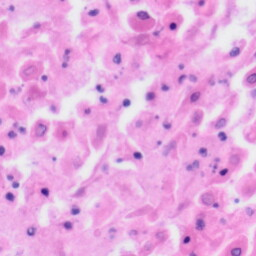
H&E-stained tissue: Tonsil